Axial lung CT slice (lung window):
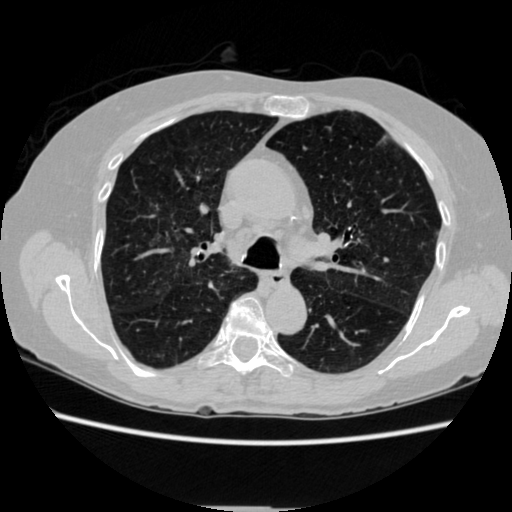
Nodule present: no